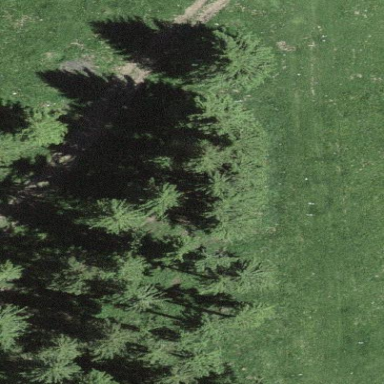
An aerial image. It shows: Beautiful woodland area.